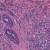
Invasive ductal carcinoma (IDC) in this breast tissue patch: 1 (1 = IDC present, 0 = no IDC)